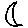
Label: moon